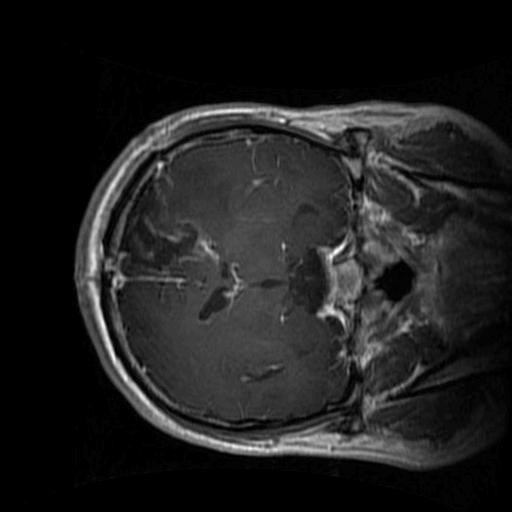
Label: brain_glioma